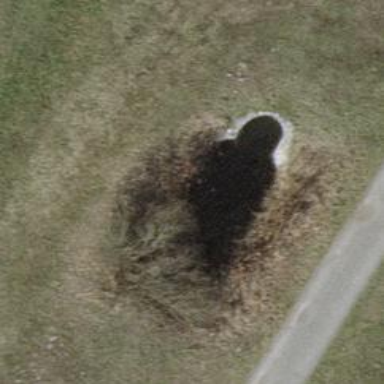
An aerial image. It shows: Drain passing through culvert tunnel.